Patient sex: F
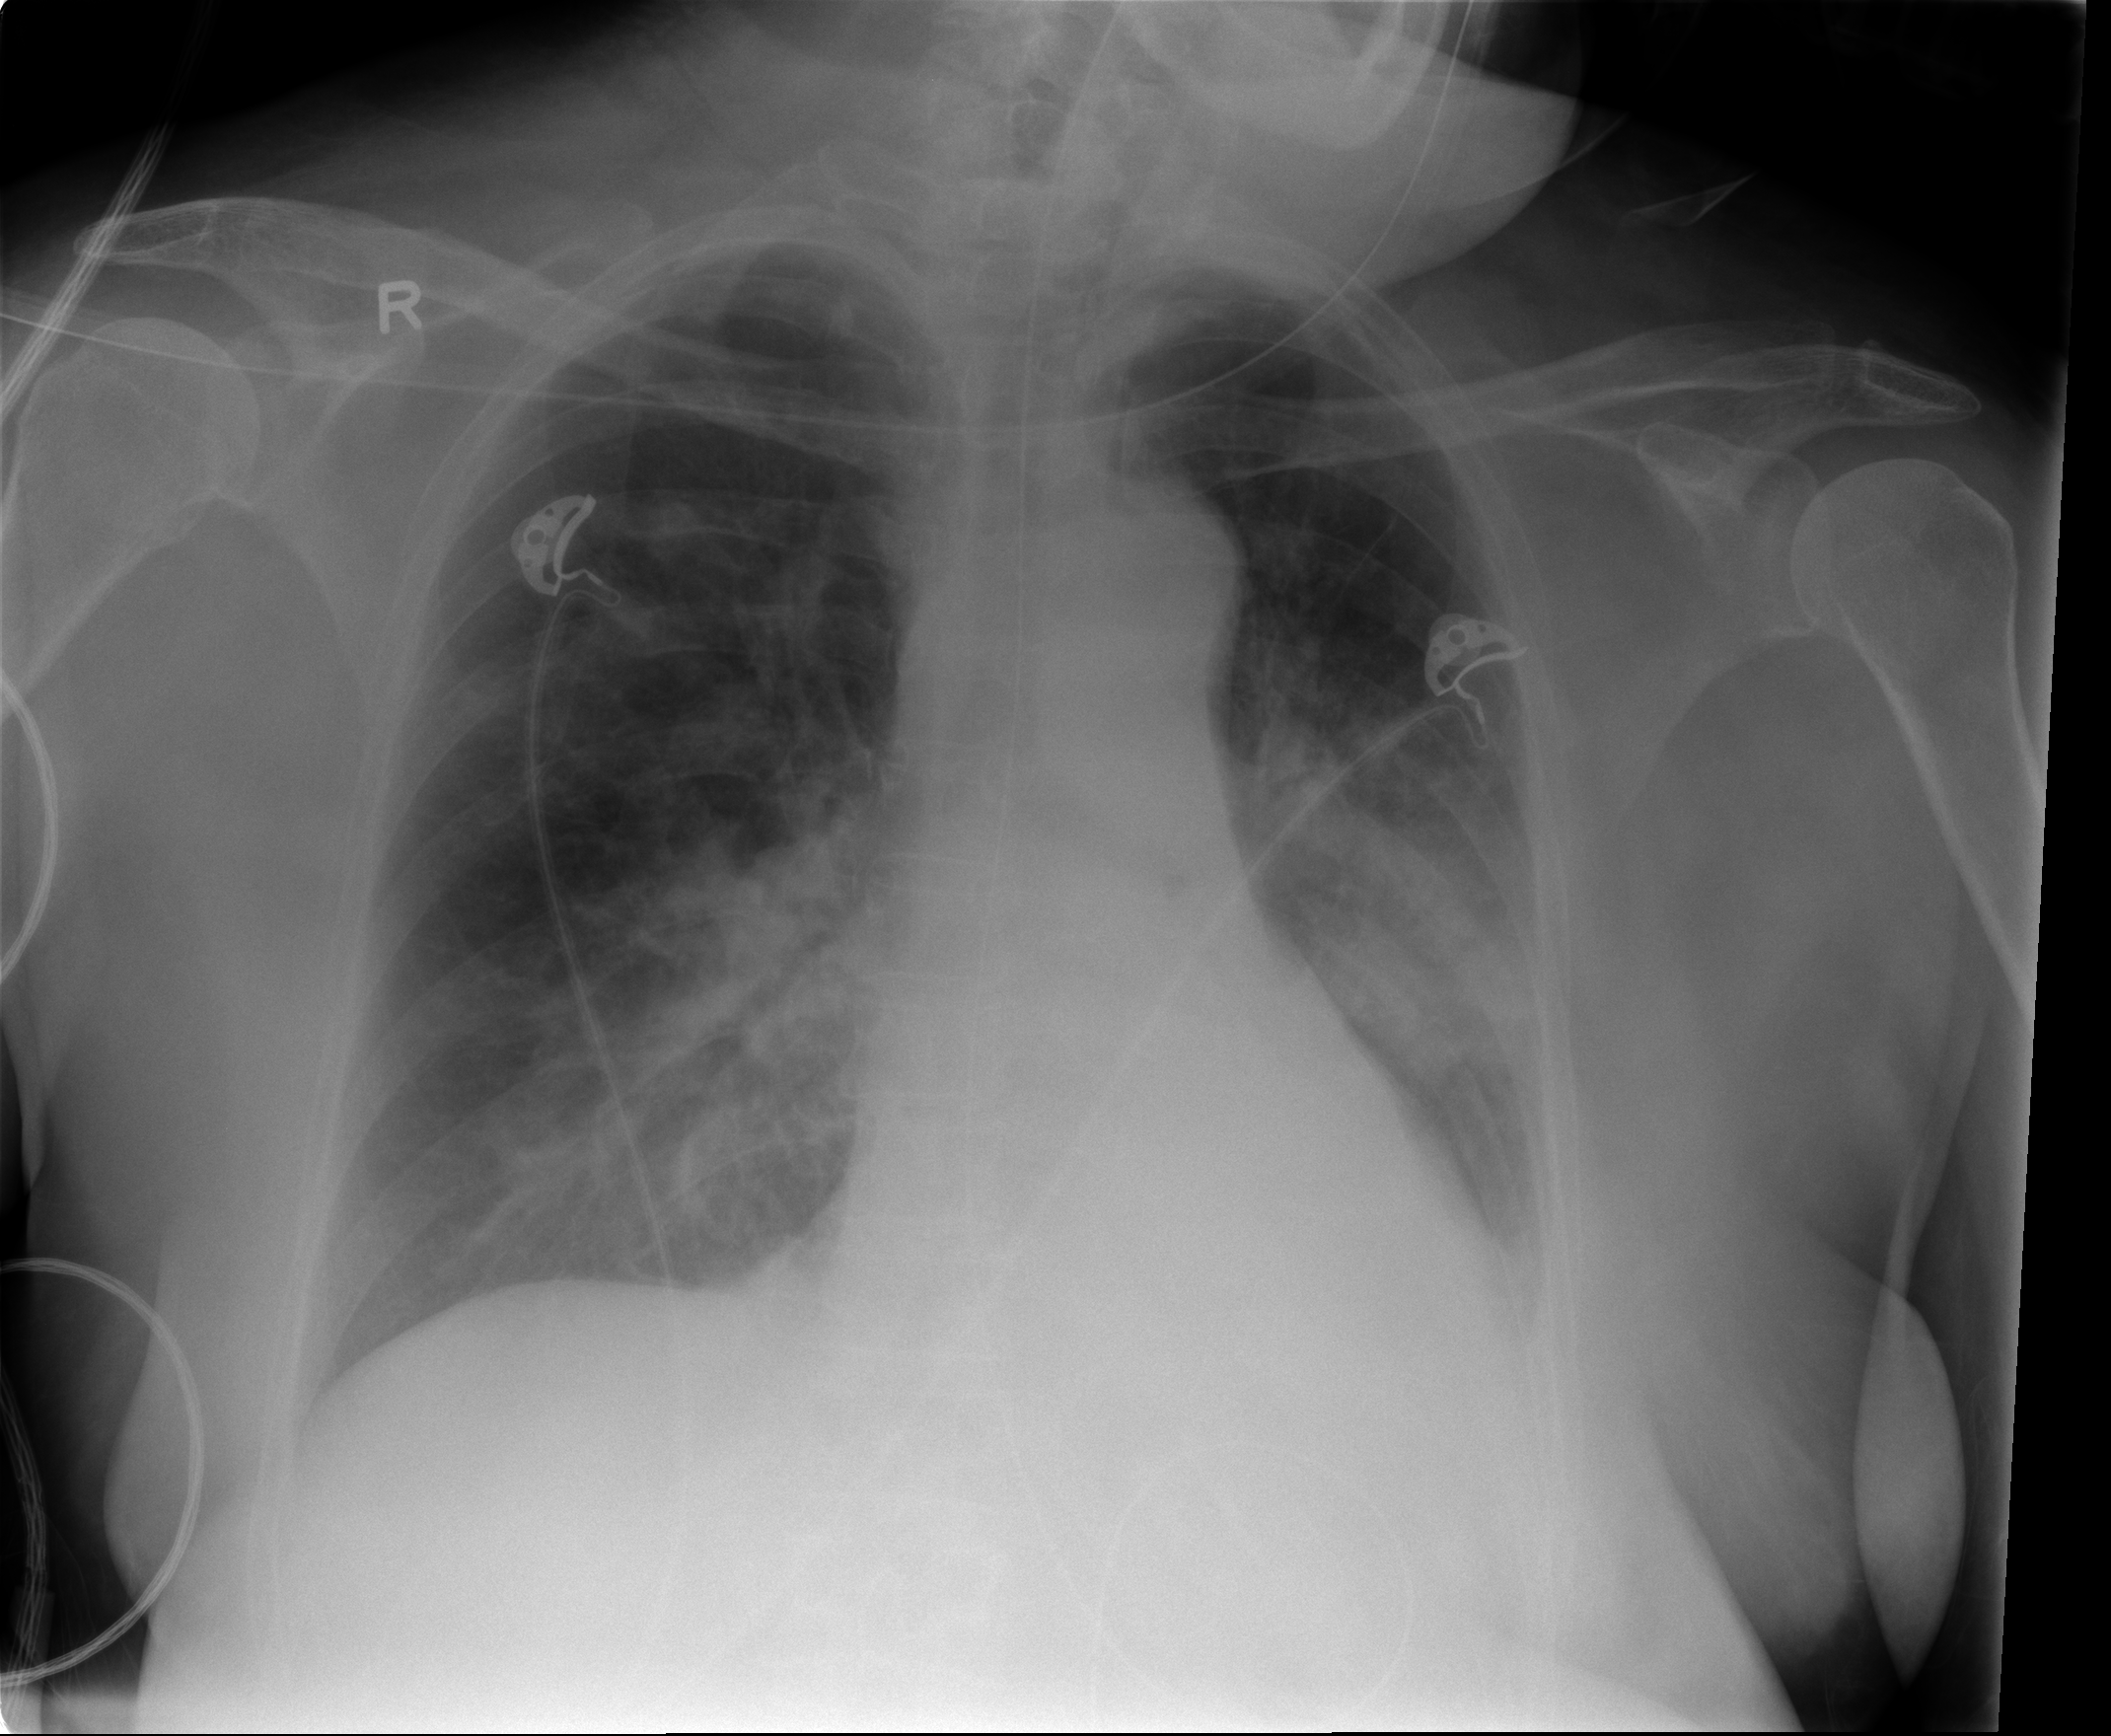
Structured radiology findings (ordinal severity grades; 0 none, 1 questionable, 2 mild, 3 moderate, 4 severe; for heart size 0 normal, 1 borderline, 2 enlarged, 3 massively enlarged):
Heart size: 0
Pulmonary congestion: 1
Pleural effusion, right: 0
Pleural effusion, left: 2
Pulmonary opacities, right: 3
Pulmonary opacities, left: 3
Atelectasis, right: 0
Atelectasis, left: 2